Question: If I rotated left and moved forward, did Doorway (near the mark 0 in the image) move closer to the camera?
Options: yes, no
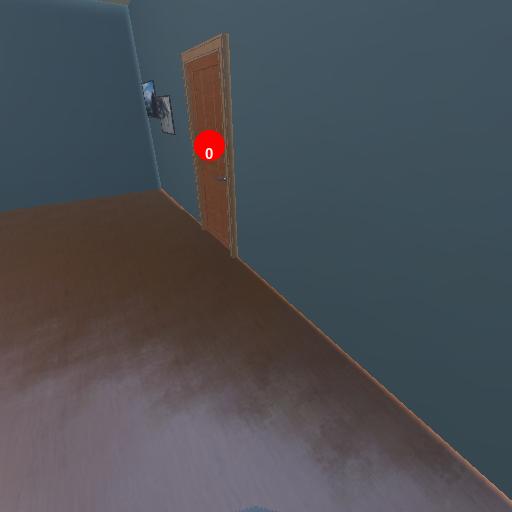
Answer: yes